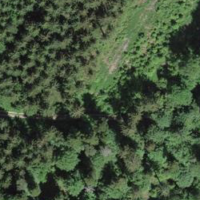
EUNIS habitat code: 43
Species observed at this site:
Platanthera bifolia